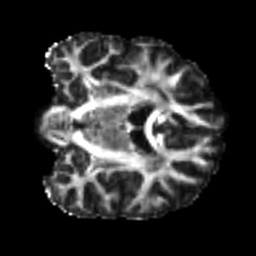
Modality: FA
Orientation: coronal
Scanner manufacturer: siemens
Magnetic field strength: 3 T
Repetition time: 4 s
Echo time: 0.0594 s